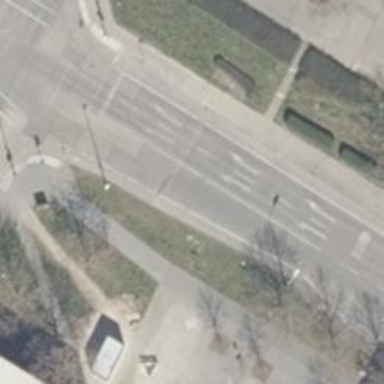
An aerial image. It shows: Secondary road with concrete surface. There are separate sidewalks on both sides and exclusive cycle lanes on both sides as well.